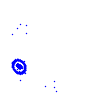
Particle: electron